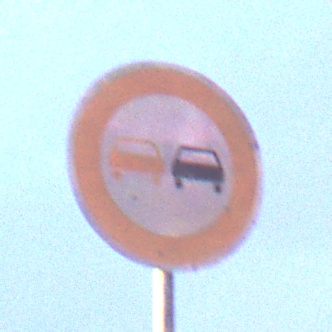
Verkehrszeichen: Ueberholverbot
Umgebung: Outdoor, Urban
Tageszeit: Night
Wetter: PartlyCloudy
Licht: Artificial
Jahreszeit: NotSpecified
Kontrast: HighContrast